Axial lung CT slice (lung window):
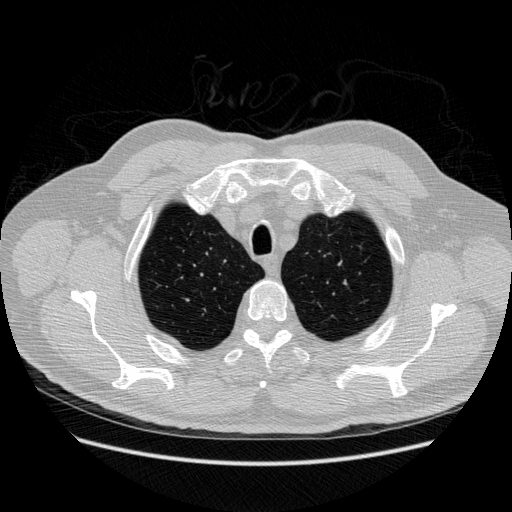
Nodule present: no